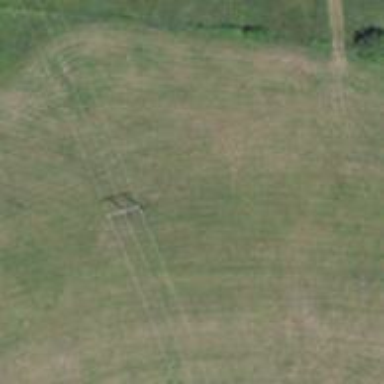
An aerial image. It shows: Power tower.